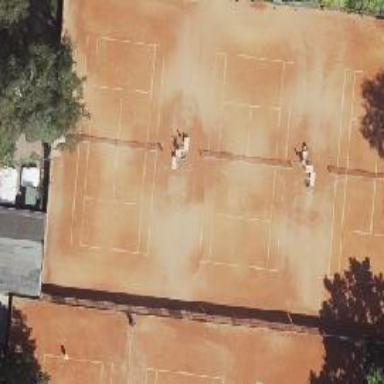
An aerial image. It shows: Tennis court in leisure pitch.